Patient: sex F, age 59
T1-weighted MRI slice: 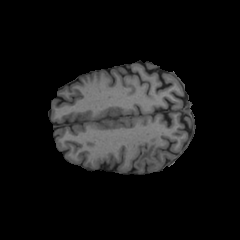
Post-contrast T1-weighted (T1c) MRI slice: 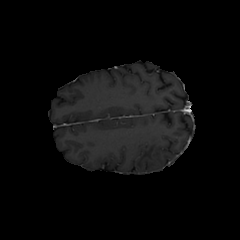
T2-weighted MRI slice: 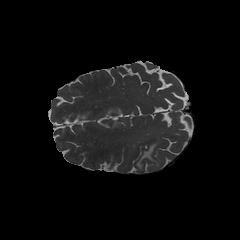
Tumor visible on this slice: yes
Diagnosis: Glioblastoma, IDH-wildtype
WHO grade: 4